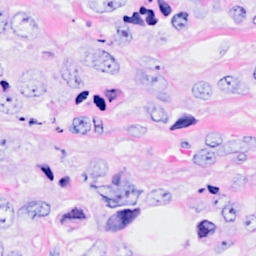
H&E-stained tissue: Breast